一年级 · 组合数学
找规律, 圈出每组图形中重复的部分。

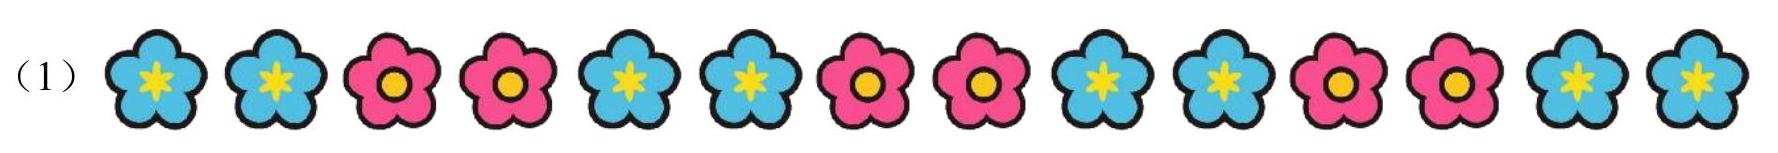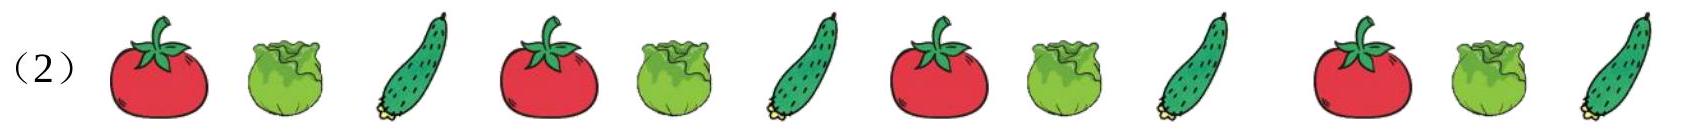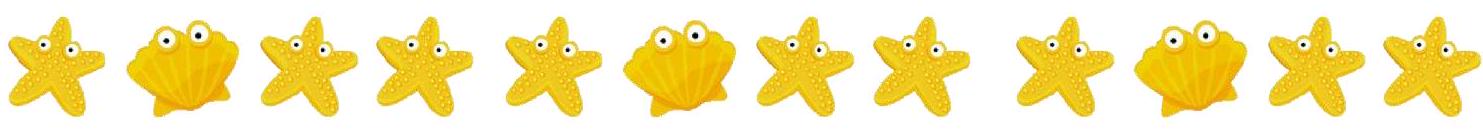
答案: 详解(1) Шॄ லி

(2) (0)00) o(3)